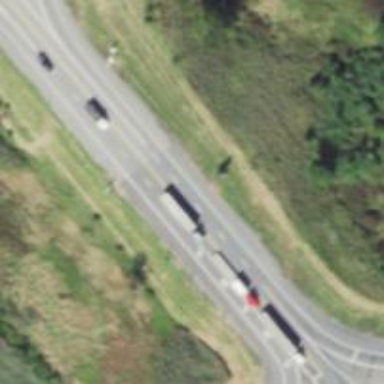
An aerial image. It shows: Trunk link highway with asphalt surface.